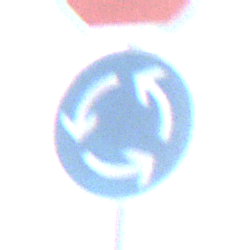
Verkehrszeichen: Kreisverkehr
Zusatzzeichen oben: Stop
Umgebung: Outdoor, Nature
Tageszeit: SunriseSunset
Wetter: PartlyCloudy
Licht: Natural
Jahreszeit: NotSpecified
Kontrast: MediumContrast